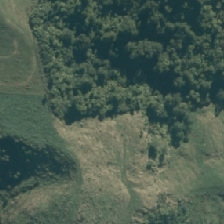
Land cover: indigenous_forest